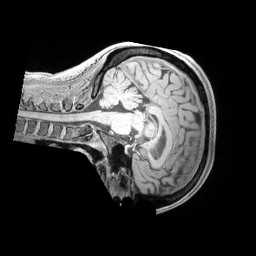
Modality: T1w
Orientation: sagittal
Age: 40
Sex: female
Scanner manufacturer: siemens
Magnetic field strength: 3 T
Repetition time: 5 s
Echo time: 0.00298 s